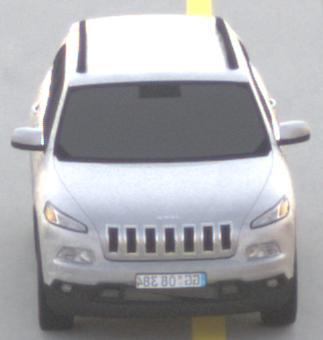
Make: Jeep
Model: Cherokee 3.2 V6 Pentastar
Detailed model: Cherokee (KL)
Model produced from: 2014/07
Model produced until: 2015/07
Doors: 5
Color: white
Road condition: dry road
Daytime: sunrise or sunset
Contrast: low contrast